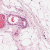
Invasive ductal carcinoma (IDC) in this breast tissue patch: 0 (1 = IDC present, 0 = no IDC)